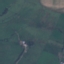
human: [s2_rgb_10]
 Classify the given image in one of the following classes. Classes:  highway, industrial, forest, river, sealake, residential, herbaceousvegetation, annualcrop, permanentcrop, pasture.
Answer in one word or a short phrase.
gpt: Pasture